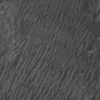
Label: not_dusty